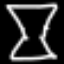
Label: hourglass